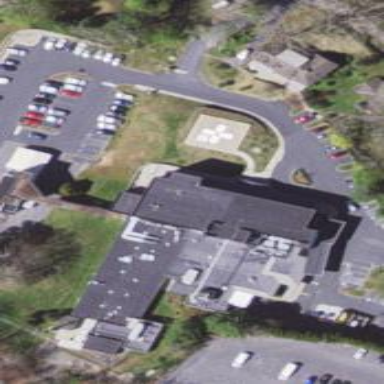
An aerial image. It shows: Hospital building.